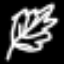
Label: leaf